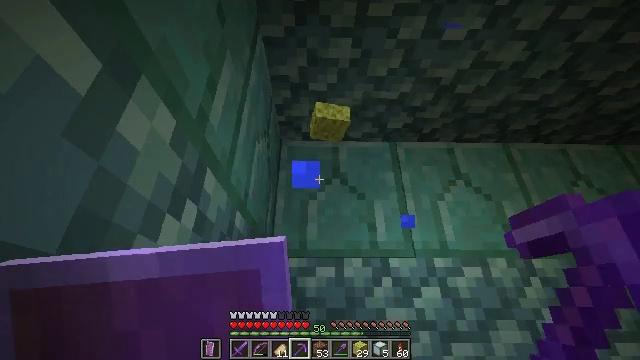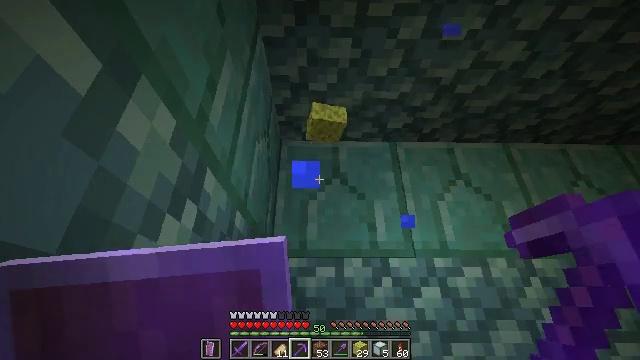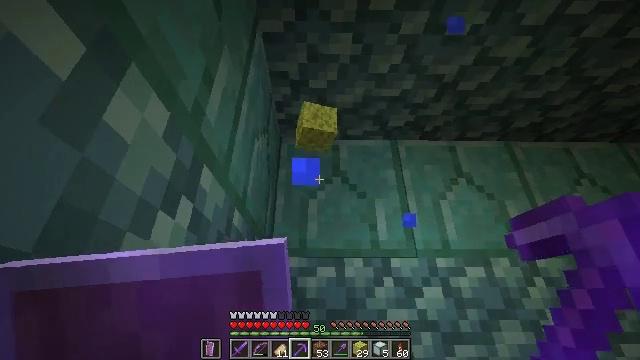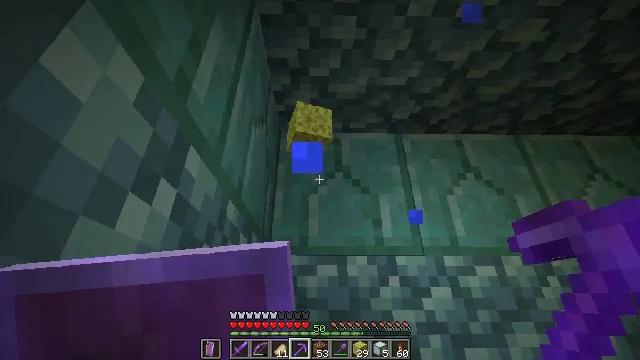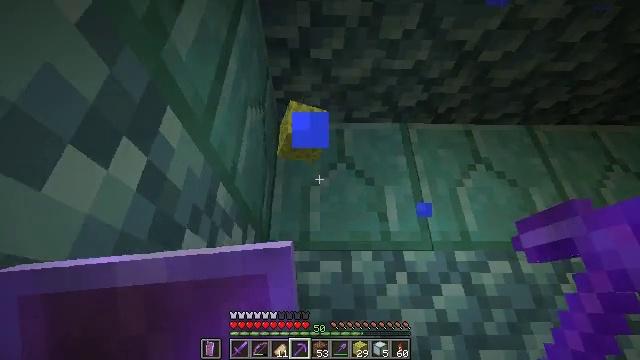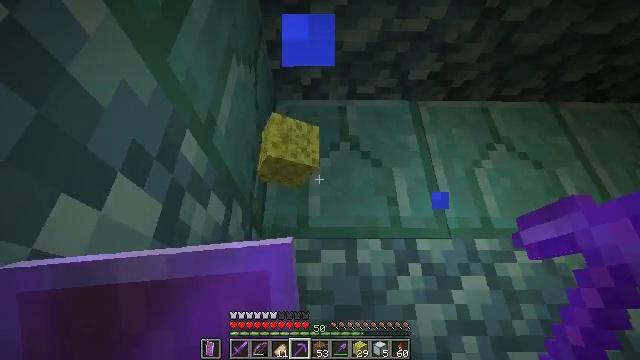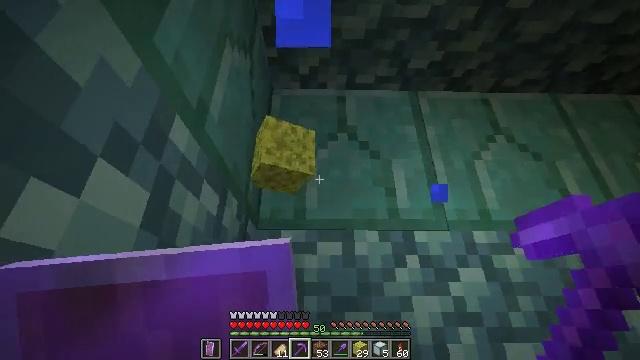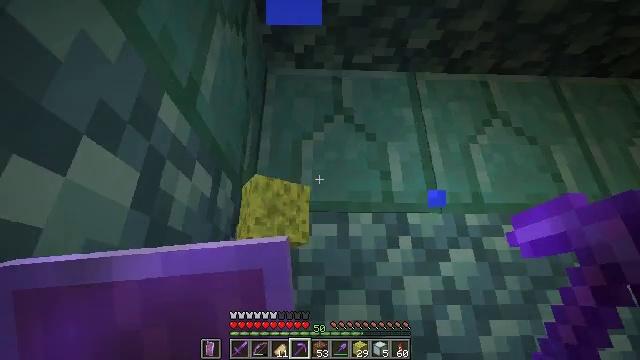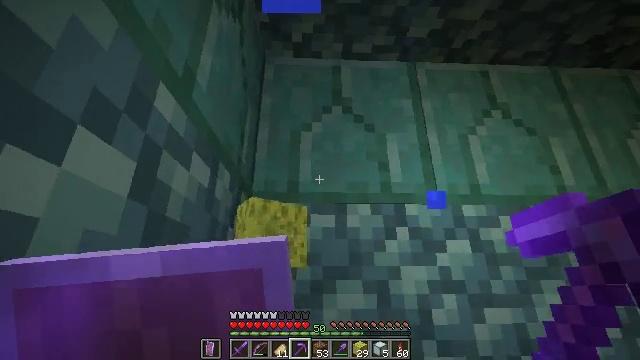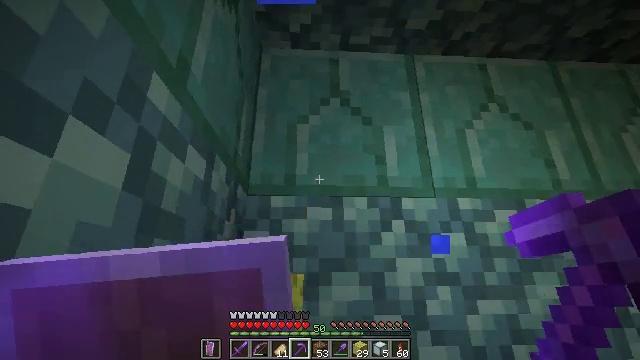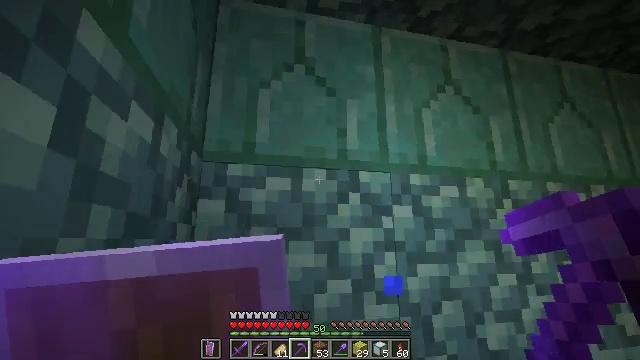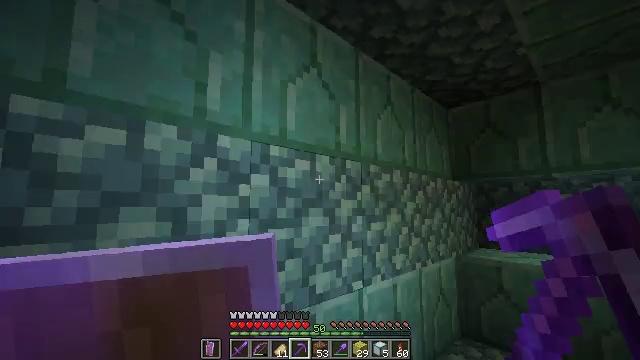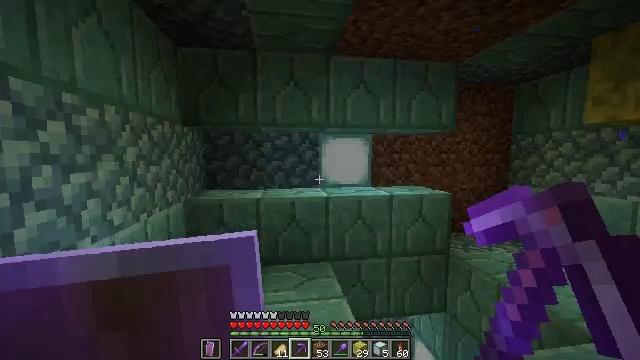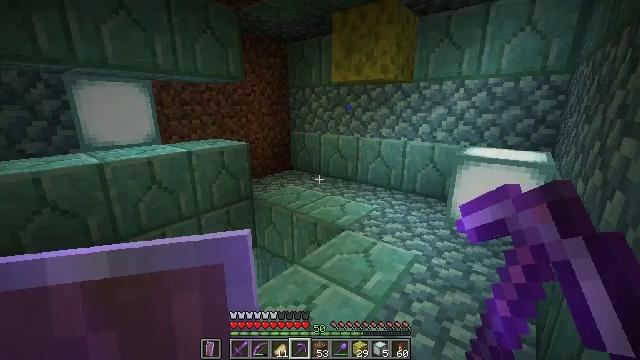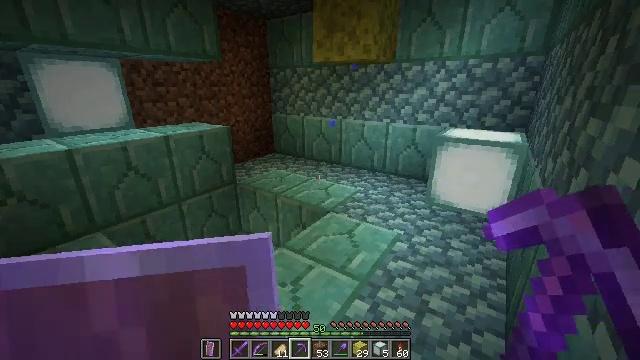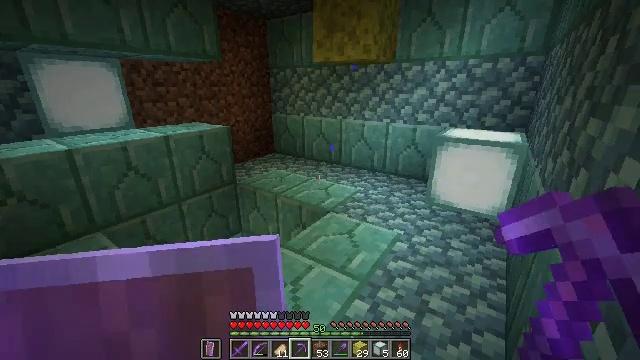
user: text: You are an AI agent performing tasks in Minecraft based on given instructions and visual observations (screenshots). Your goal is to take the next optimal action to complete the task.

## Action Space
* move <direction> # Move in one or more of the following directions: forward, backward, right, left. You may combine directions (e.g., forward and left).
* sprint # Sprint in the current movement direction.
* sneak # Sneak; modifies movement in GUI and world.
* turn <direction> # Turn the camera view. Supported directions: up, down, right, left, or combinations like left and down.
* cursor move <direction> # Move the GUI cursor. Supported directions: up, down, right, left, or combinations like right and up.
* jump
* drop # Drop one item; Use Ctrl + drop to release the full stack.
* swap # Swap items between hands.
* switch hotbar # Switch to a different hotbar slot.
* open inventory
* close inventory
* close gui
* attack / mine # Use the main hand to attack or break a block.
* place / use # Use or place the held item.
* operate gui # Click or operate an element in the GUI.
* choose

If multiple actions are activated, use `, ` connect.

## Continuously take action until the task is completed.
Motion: motion action
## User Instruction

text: Mine the wet sponge underwater.
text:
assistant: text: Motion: no_op
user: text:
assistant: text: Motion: move forward
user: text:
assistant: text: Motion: move forward
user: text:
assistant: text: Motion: move forward
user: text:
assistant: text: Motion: no_op
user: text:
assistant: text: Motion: turn down
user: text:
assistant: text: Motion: turn down
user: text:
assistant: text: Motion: turn down
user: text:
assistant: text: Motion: turn down
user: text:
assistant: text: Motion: turn right and down
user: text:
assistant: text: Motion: turn right and down
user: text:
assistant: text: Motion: turn right and down
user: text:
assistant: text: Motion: turn right and down
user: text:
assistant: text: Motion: turn right and down
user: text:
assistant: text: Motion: no_op
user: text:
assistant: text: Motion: no_op
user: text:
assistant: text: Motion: no_op
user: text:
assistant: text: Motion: no_op
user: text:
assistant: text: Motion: no_op
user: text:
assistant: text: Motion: no_op
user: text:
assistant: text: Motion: move forward
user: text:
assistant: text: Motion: move forward, turn right and up
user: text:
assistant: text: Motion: move forward, turn right and up
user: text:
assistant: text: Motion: move forward
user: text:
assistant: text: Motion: move forward, turn right
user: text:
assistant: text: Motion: move forward, turn up
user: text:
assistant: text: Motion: move forward, turn up
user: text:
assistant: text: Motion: move forward, turn up
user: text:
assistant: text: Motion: move forward, turn up
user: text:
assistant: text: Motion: move forward, turn up